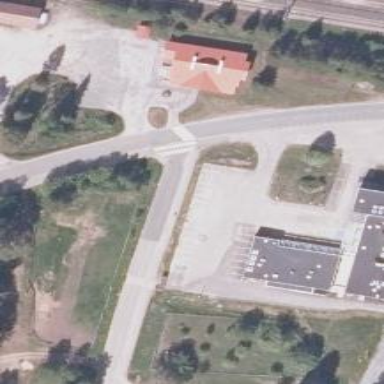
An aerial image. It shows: Asphalt cycleway with uncontrolled zebra crossing.